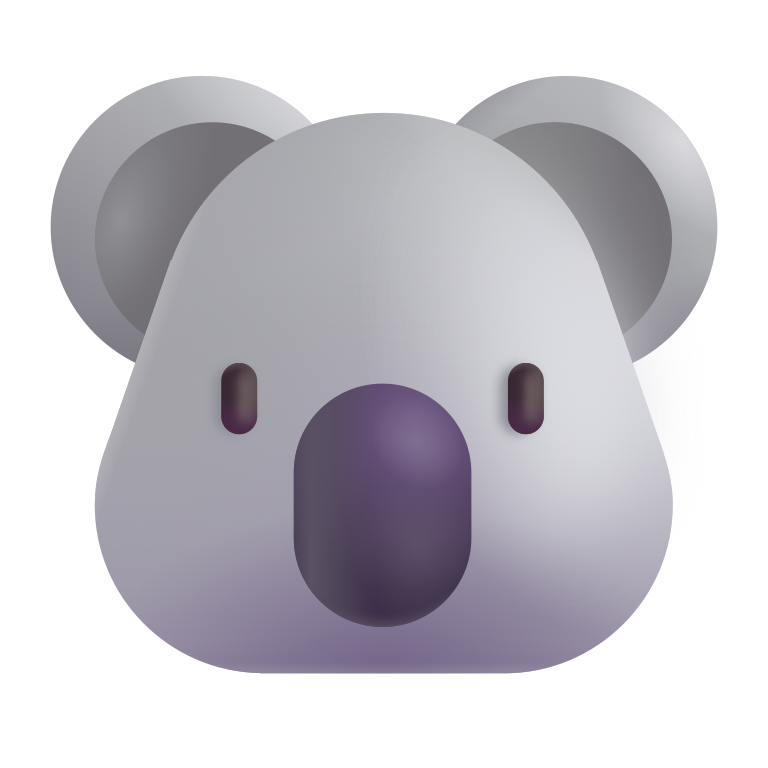
koala color